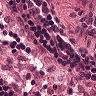
Metastatic tissue present: no